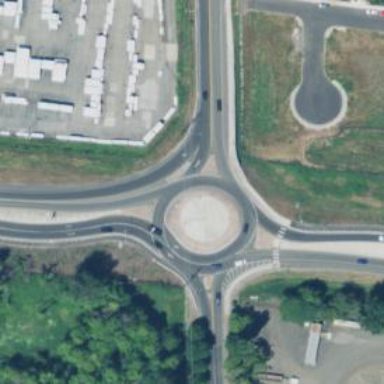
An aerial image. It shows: Roundabout on trunk highway.